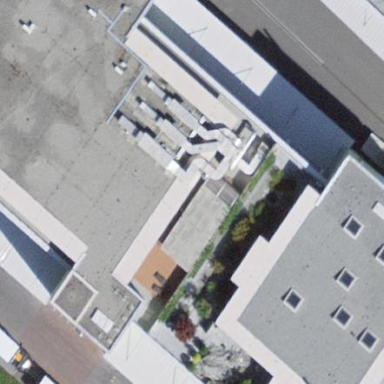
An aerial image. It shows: Commercial building.